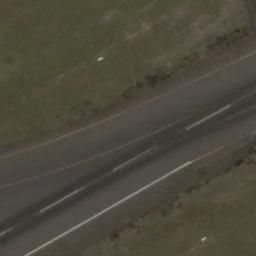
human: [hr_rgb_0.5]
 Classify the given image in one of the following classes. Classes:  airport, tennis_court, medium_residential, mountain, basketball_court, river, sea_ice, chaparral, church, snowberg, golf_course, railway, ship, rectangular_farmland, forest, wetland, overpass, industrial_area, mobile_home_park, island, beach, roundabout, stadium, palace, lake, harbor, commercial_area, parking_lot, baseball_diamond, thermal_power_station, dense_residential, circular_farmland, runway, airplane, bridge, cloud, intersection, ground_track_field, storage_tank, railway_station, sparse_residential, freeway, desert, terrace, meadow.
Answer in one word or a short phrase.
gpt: runway